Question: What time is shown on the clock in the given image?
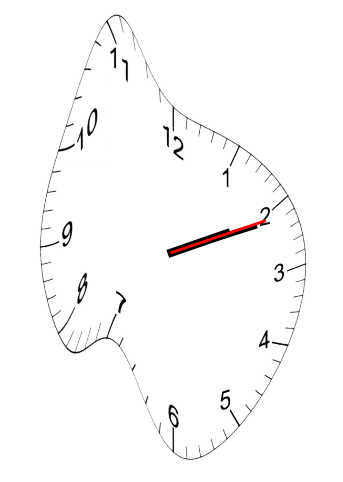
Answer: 02:11:11